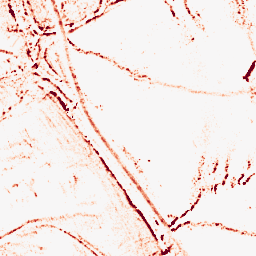
Category: morphological
Decomposition family: morphological_ellipse
Decomposition parameters: operation: opening
width: 5
height: 5
Upsampling method: bilinear
Upsampling parameters: scale: 2
Upsampling scale: 2